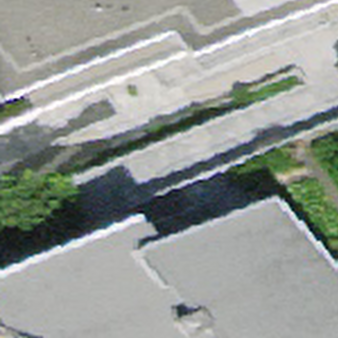
Label: other